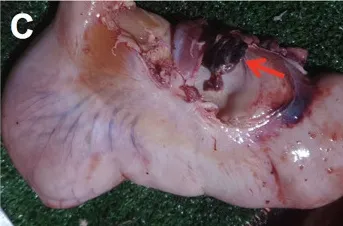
Gross pathology of ASFV infected pigs in Vietnam, 2019. (C) Hemorrhagic lymphadenitis in the gastrohepatic lymph node (arrow).
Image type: medical_photograph (other_medical_photograph)